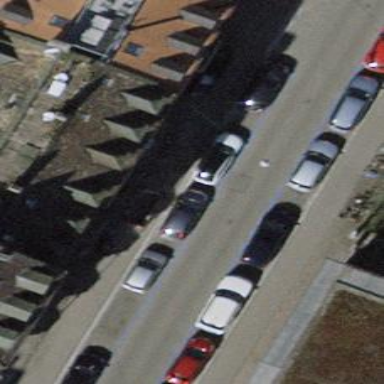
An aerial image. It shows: Parking lane for vehicles.